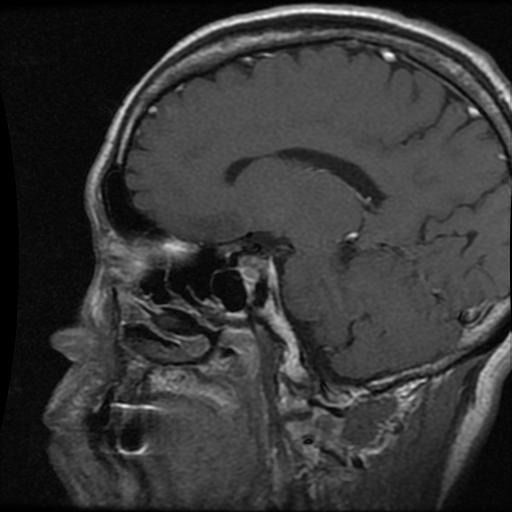
Label: pituitary